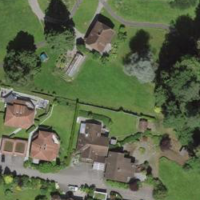
EUNIS habitat code: 55
Species observed at this site:
Fraxinus excelsior